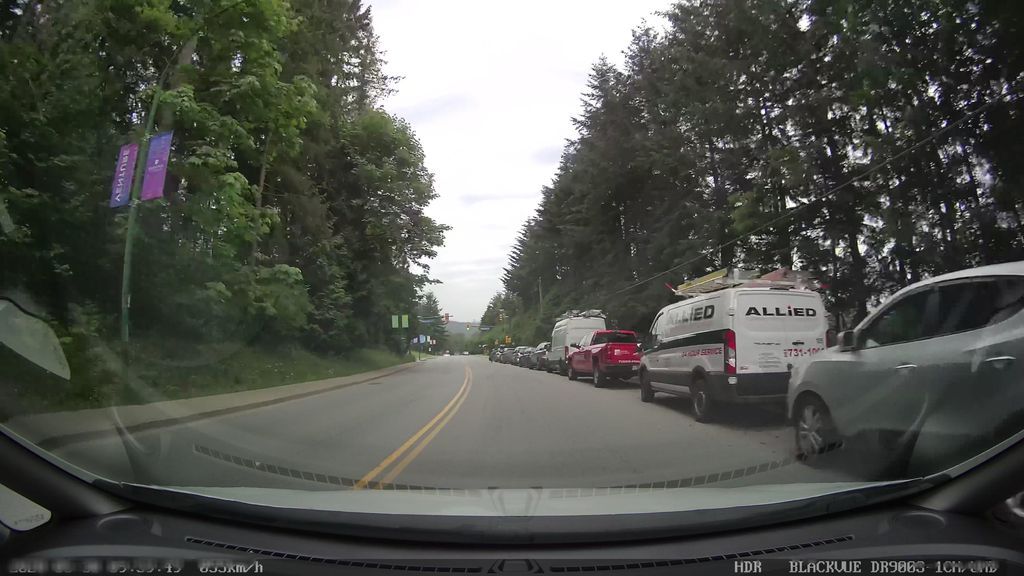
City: vancouver